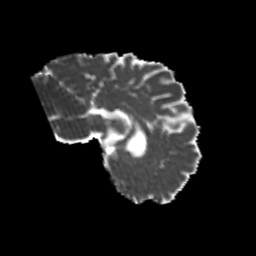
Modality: MD
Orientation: sagittal
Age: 24
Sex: male
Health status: healthy
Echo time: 0.074 s